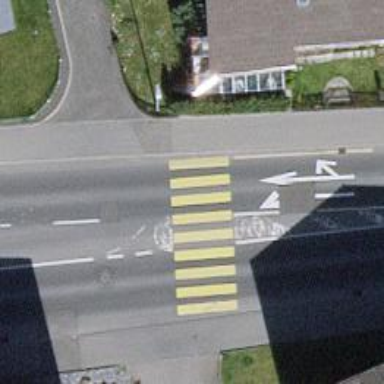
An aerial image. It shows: Uncontrolled zebra crossing with island. The crossing is marked with zebra stripes.